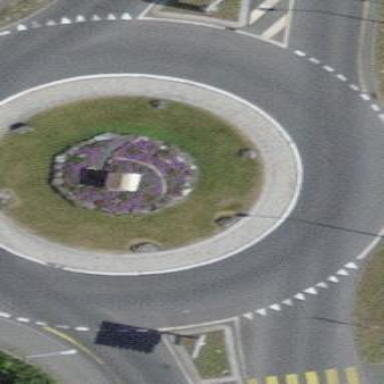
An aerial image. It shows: Tertiary road made of asphalt leading to roundabout junction.